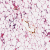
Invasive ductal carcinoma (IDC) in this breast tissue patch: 0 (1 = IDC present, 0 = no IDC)